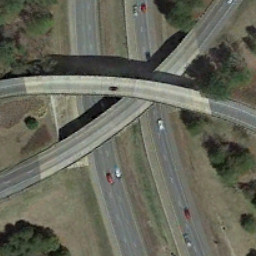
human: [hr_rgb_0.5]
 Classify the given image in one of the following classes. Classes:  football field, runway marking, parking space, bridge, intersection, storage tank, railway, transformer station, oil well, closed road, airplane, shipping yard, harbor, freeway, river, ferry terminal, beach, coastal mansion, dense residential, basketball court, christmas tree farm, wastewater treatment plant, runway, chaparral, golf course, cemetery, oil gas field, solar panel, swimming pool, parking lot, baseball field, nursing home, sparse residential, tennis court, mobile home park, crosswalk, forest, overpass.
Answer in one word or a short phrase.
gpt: overpass